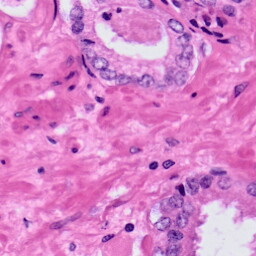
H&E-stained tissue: Prostate